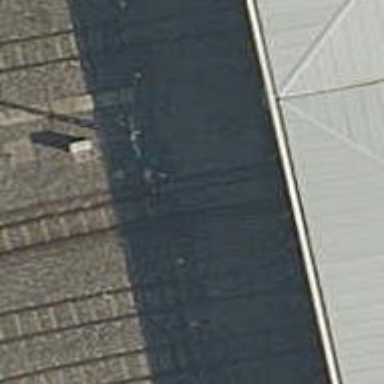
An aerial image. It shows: Yard with electrified contact line.